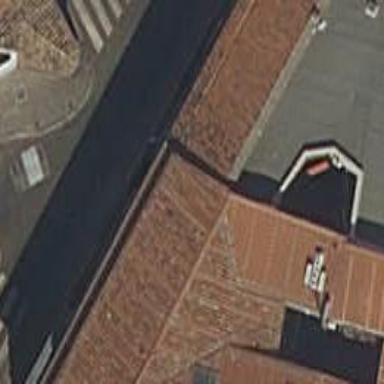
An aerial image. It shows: Restaurant.